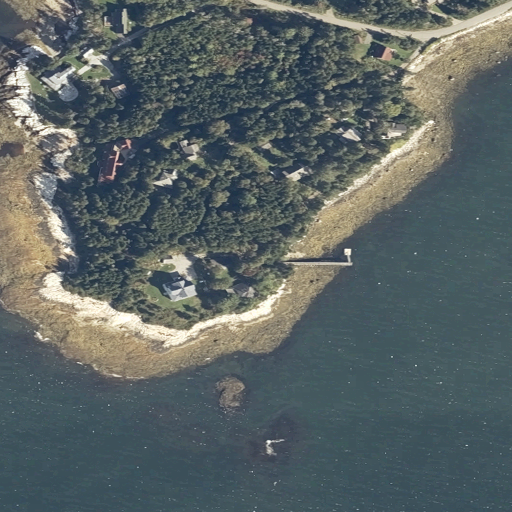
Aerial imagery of cape in Maine named Martin Point containing open water, herbaceous wetlands, evergreen forest, low intensity development, barren land, medium intensity development, and open development